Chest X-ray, AP view. Patient: 27 years old, sex F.
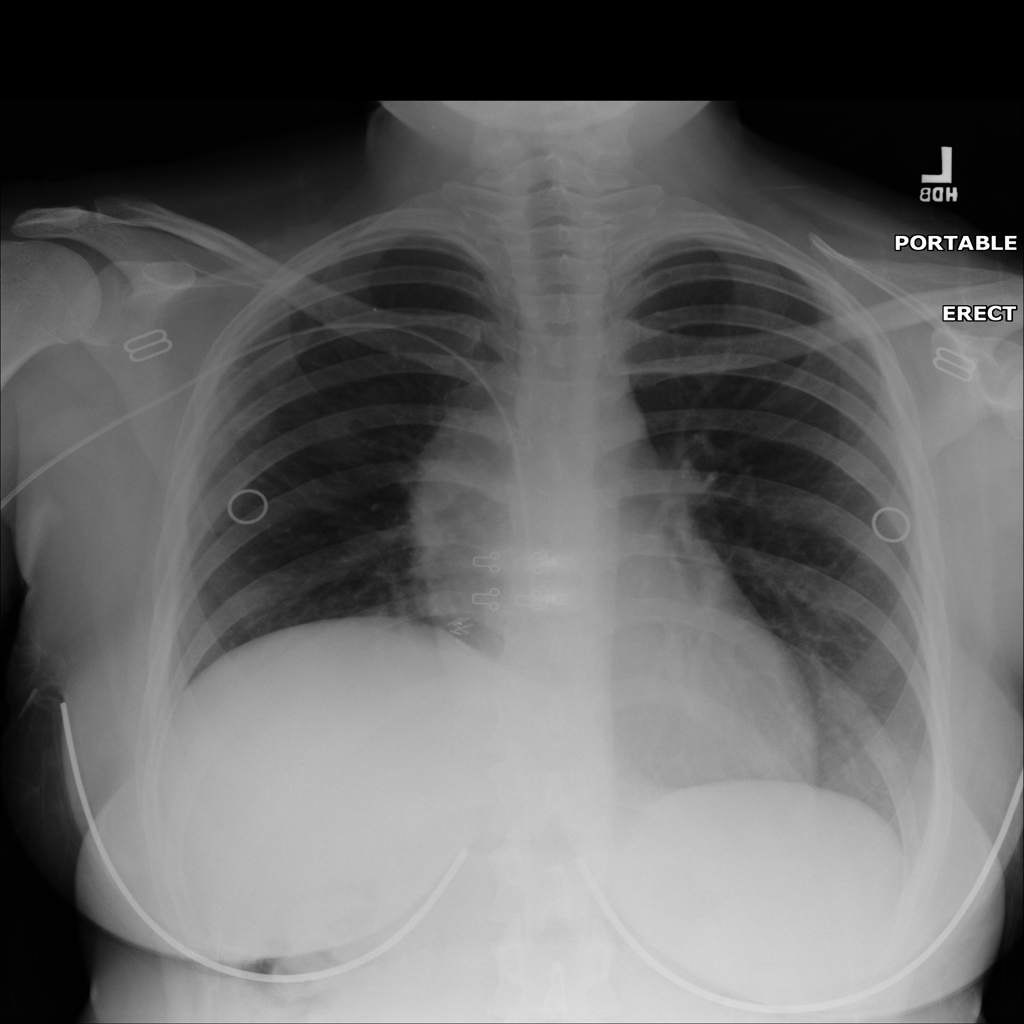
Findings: No Finding